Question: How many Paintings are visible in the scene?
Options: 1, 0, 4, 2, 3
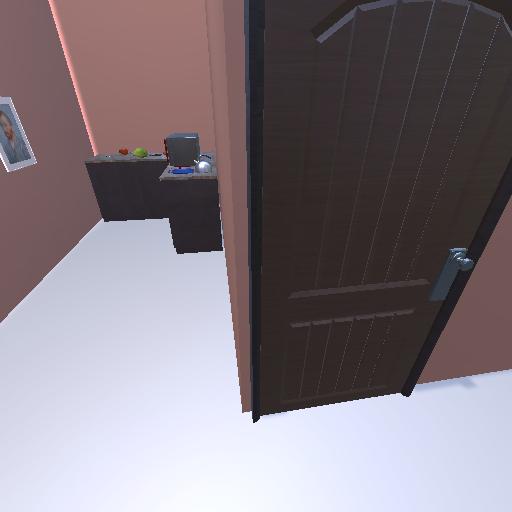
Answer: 1